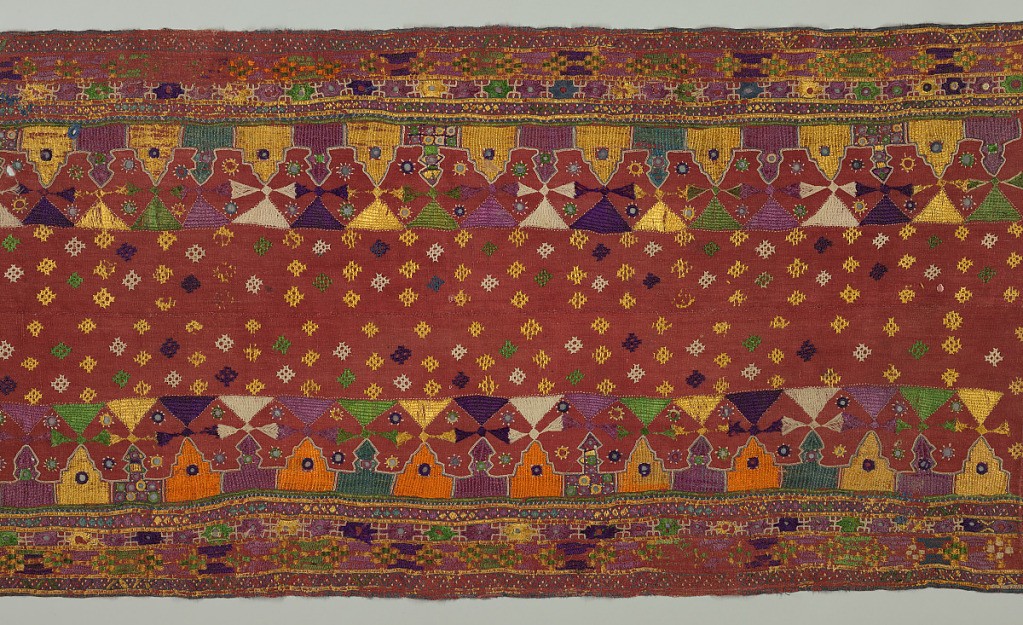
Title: Hanging
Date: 19th century
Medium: cotton, silk, mirrors Technique: embroidered
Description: Heavy rust red cotton heavily embroidered in multi-colored silks and mirrors. Many patterned borders run parallel to the central area which is worked in small detached geometric motifs. Panel consists of two pieces stitched together.